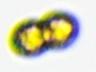
Label: Margalefidinium